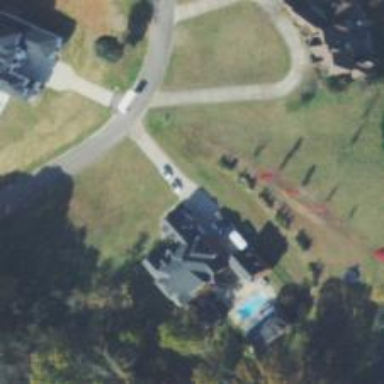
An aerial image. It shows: Driveway leading to service road.